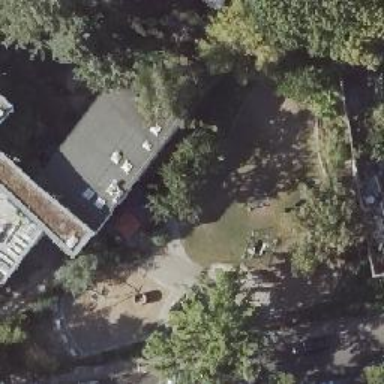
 enclosed by fence. The playground has theme."